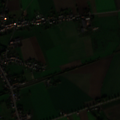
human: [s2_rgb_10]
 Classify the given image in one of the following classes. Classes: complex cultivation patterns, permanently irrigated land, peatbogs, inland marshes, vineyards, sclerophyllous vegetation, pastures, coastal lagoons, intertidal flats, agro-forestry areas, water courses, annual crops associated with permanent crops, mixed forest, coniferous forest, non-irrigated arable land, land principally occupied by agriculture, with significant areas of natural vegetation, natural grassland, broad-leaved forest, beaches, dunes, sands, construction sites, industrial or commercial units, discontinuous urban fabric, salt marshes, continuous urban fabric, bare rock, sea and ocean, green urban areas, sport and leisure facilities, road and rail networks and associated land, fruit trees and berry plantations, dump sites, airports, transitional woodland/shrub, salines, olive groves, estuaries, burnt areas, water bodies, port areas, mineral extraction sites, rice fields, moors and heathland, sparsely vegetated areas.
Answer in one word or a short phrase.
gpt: discontinuous urban fabric, non-irrigated arable land, pastures, complex cultivation patterns